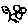
Label: flower